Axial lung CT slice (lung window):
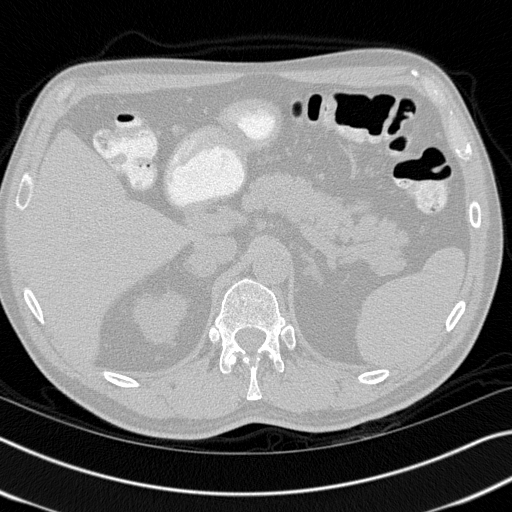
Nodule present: no